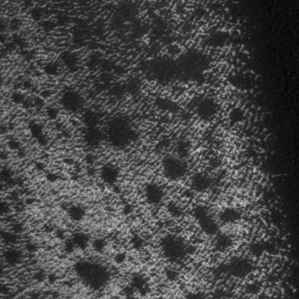
Label: frost